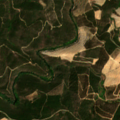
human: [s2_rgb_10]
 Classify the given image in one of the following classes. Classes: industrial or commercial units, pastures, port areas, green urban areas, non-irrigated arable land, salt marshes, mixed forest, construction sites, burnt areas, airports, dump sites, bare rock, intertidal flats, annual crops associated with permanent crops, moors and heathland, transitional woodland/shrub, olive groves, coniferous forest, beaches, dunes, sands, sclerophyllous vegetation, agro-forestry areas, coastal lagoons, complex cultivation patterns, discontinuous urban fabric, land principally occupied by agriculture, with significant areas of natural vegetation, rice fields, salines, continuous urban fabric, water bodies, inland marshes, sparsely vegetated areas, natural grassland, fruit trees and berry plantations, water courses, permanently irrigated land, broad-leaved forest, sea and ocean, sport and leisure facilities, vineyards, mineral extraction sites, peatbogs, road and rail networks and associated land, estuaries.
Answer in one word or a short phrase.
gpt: coniferous forest, mixed forest, moors and heathland, transitional woodland/shrub